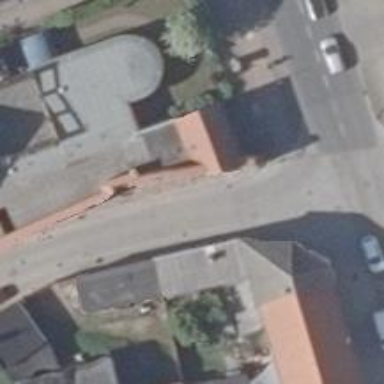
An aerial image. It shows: Beauty shop.